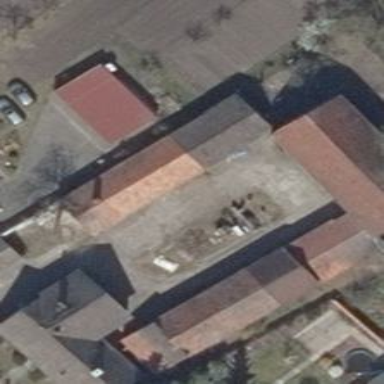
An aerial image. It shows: Shed building.